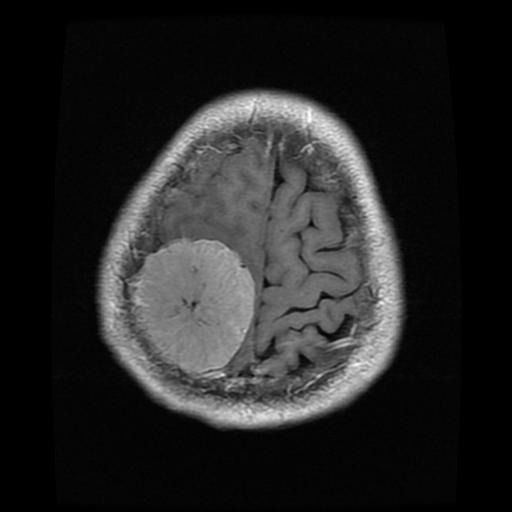
Label: meningioma